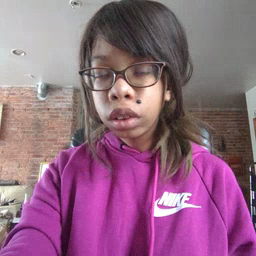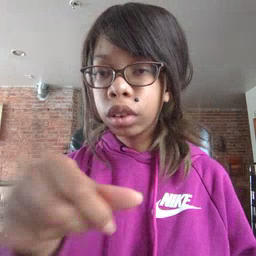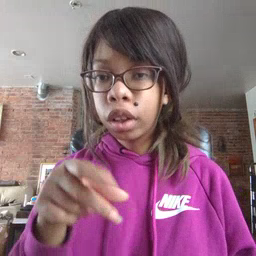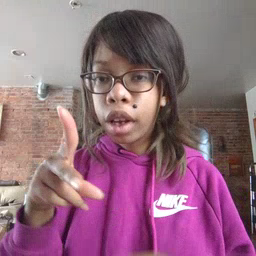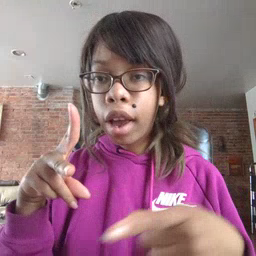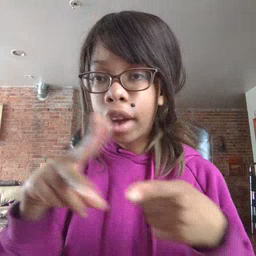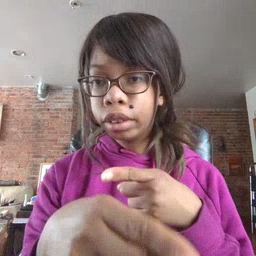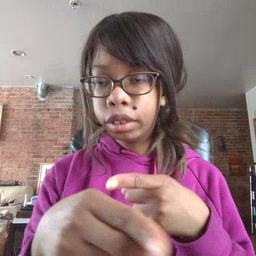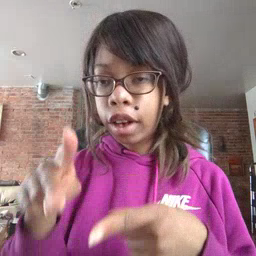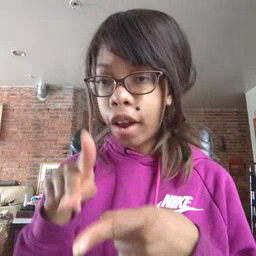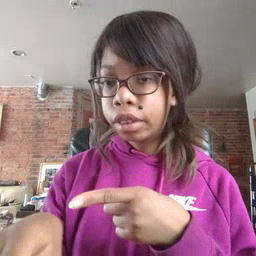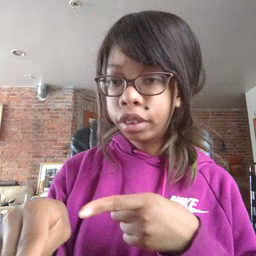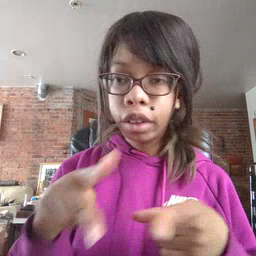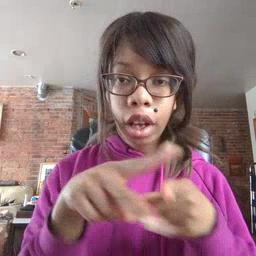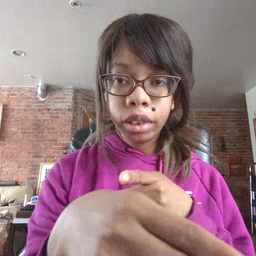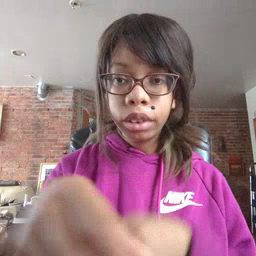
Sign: cut